Field crop: maize
Growth stage: 2
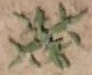
Species: atriplex